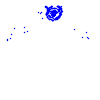
Particle: electron